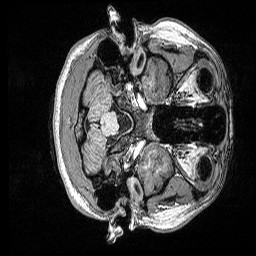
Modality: T1w
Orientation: axial